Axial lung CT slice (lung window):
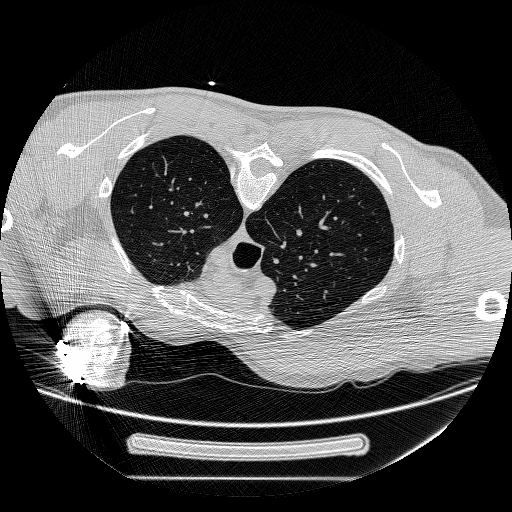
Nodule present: no